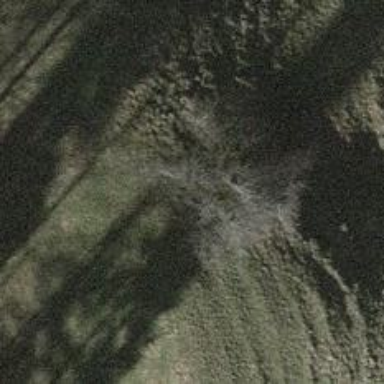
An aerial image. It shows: Beautiful tree in nature.